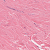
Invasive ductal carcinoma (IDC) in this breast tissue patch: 0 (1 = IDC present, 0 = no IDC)